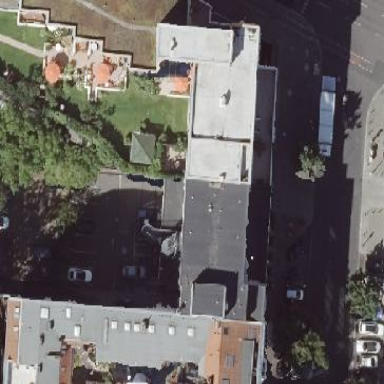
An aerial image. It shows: Hotel with flat roof.